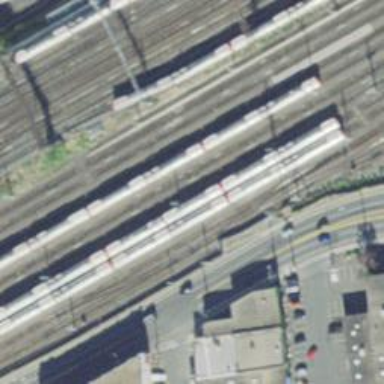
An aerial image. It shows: Railway service station.